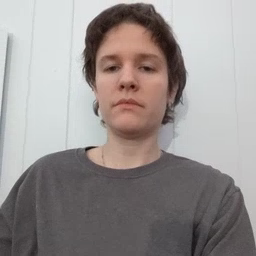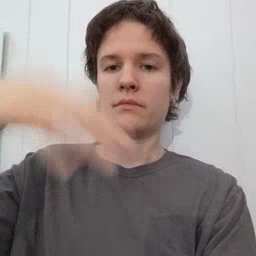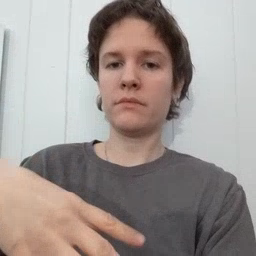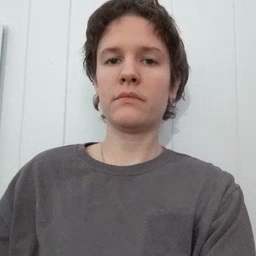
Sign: drop